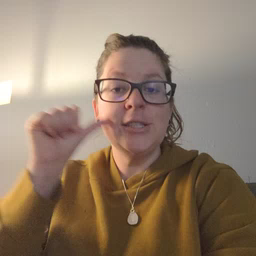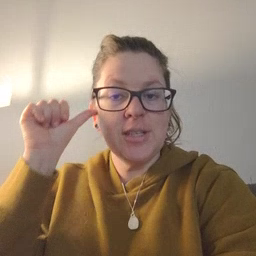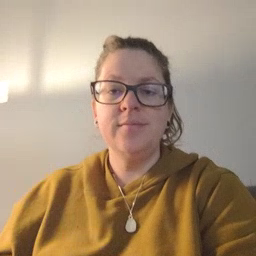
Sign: yesterday